Question: I am using <URL> to upload file in Ajax request.File is successfully sent to server but on response browser is asking to save response with following popup

Here is my HTML
'''
<form:form name="newRequestForm" id="newRequestForm" modelAttribute="requestForm" method="POST">
<form:input path="mrnFile" type="file" size="40"/>
</form:form>
'''
JS
'''
// Initializing Jquery form
$(function() {
$('#newRequestForm').ajaxForm();
});
// This function is called on click event of submit button
function submitDataRequest(formAction) {
var options = {
beforeSubmit: showRequest, // pre-submit callback
success: showResponse, // post-submit callback
url: formAction,
dataType: 'json'
};
$('#newRequestForm').ajaxSubmit(options);
}
function showRequest(formData, jqForm, options) {
alert('About to submit: ');
return true;
}
function showResponse(data, statusText, xhr, $form) {
Alert("In response..")
if (!data.actionPassed) {
showErrors(data.errors);
$("#hideOrShowErrors").show();
} else {
showConfirmation(data, confirmationMsg, formName, successFormAction);
}
}
'''
'showResponse' is never invoked instead browser shows the popup.
I checked through Firebug, the response code is '200' still success callback is not executed.
After reading some similar question I think it has something to do with server response type. So I did following in my spring controller
'''
public ResponseEntity<ResponseDTO> save(@ModelAttribute("dataRequestForm") DataRequestFormDTO dataRequestFormDTO, BindingResult result, SessionStatus status, Model model, HttpServletResponse response) {
HttpHeaders responseHeaders = new HttpHeaders();
responseHeaders.setContentType(MediaType.APPLICATION_JSON);
return new ResponseEntity<ResponseDTO>(responseDTO, responseHeaders, HttpStatus.CREATED);
}
'''
On both side I have data type as 'json' but still I am getting the popup.Am I making any blunder?
Thanks!
---
Updated JS
'''
function submitDataRequest(formAction) {
var options = {
beforeSubmit: function(){
alert("Before submit");
}, // pre-submit callback
success: function(){
alert("On success");
}, // post-submit callback
url: formAction
}
$('#newRequestForm').ajaxSubmit(options);
}
'''
Still I get the same popup and 'success' callback is not fired.
Added 'initBinder' in controller
'''
@InitBinder
protected void initBinder(HttpServletRequest request,
ServletRequestDataBinder binder) throws ServletException {
binder.registerCustomEditor(CommonsMultipartFile.class,
new ByteArrayMultipartFileEditor());
}
'''
After adding 'initBinder' I got following error
'''
No serializer found for class java.io.ByteArrayInputStream and no properties discovered to create BeanSerializer
'''
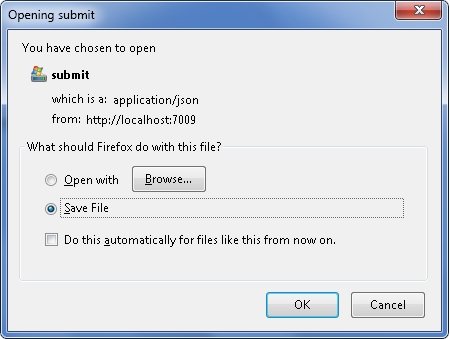
Answer: This is a common issue with IE and iframe (used by jquery form plugin to upload files with ajax).
I solved in two steps:
1) Server Side: , send back just the content.
2) Client-Side: do not set the ajax request parameter and on success use the following code to extract json:
'''
success: function(data)
{
try{
jsonData = jQuery.parseJSON(data);
// continue process with json encoded data
}
catch(e)
{
// handle parsing error
}
}
'''